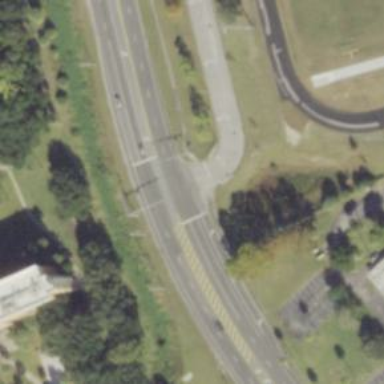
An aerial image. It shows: Secondary road with asphalt surface and sidewalk on the left side.